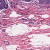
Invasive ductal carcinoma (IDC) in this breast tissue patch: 0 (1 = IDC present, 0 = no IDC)